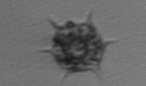
Label: Dictyocha